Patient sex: M
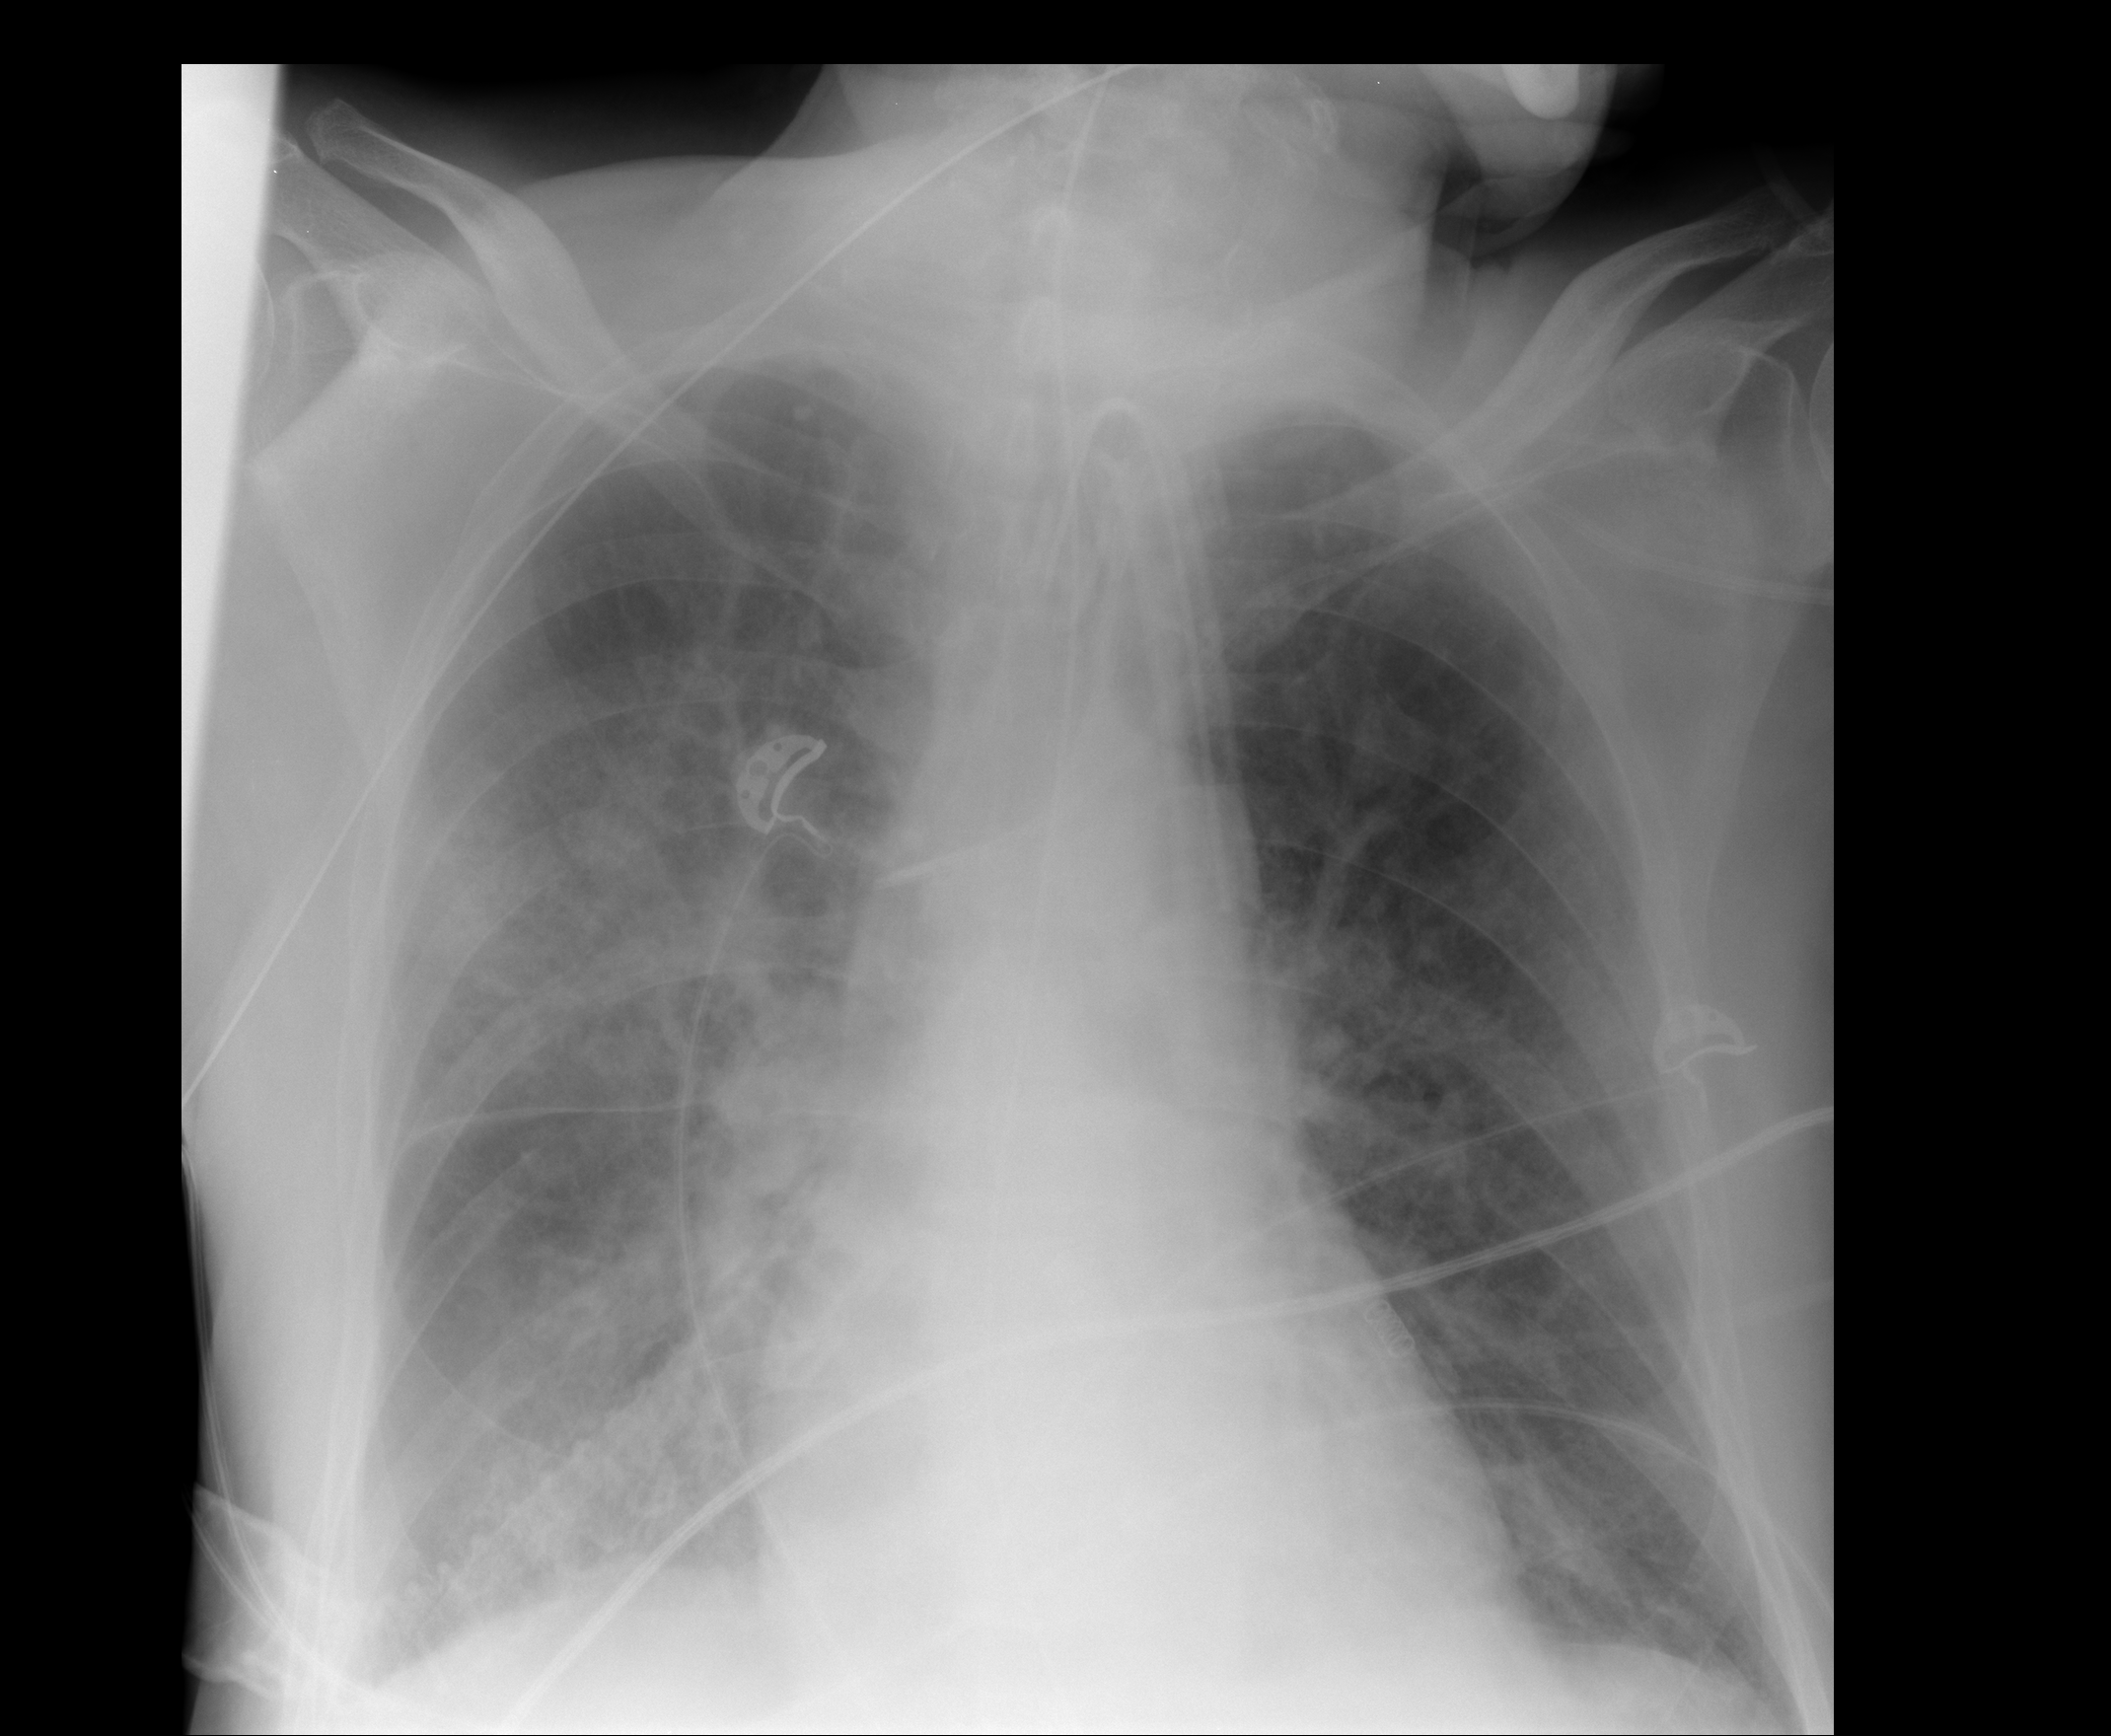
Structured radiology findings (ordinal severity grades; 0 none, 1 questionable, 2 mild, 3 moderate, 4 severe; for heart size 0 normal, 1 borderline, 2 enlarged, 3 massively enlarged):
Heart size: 0
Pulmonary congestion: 2
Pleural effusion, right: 2
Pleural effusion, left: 0
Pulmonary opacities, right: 4
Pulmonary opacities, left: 2
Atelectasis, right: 3
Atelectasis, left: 2